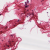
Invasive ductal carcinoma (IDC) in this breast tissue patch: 0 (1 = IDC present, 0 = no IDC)